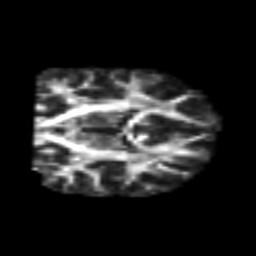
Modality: FA
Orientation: coronal
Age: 25
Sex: male
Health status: healthy